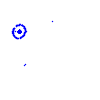
Particle: kaon